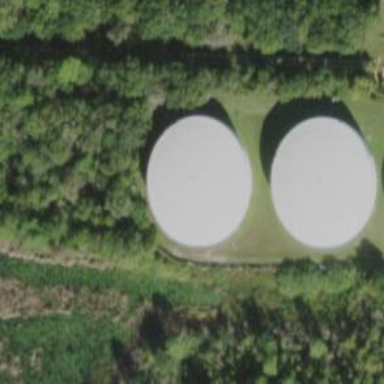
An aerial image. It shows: Storage tank building for water.